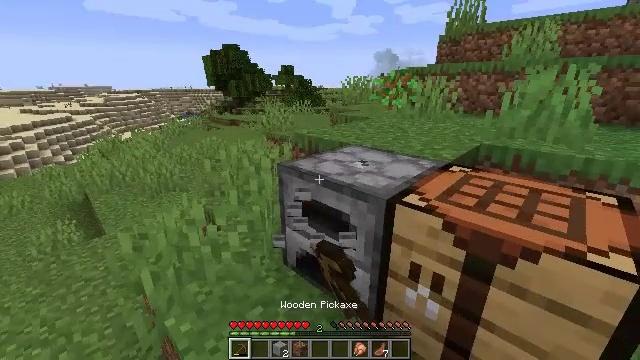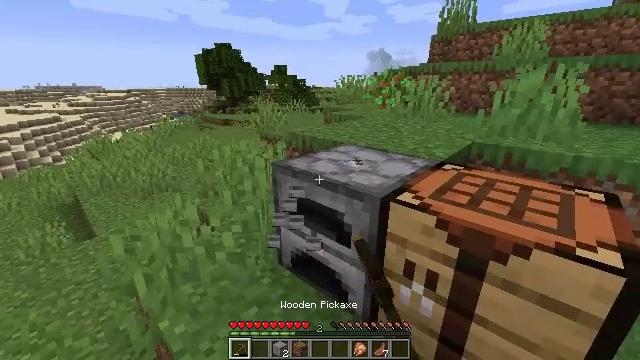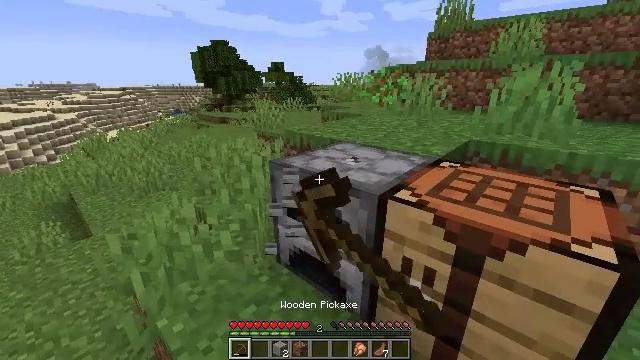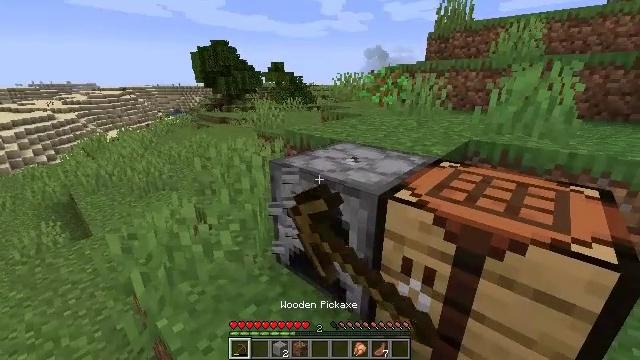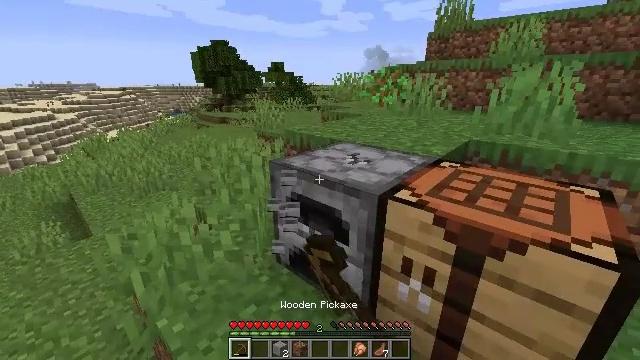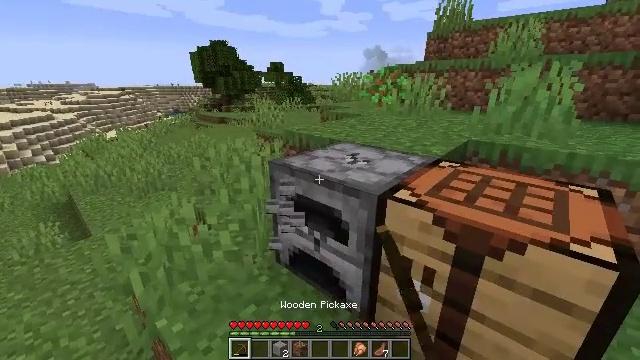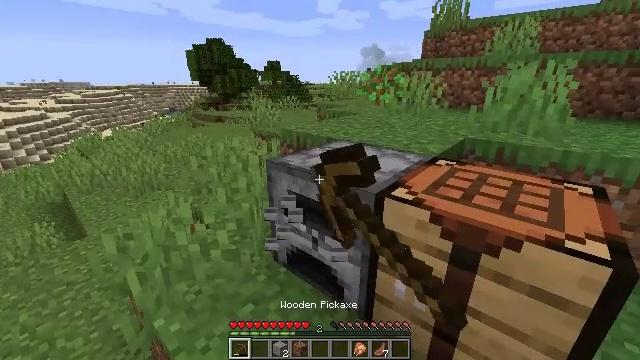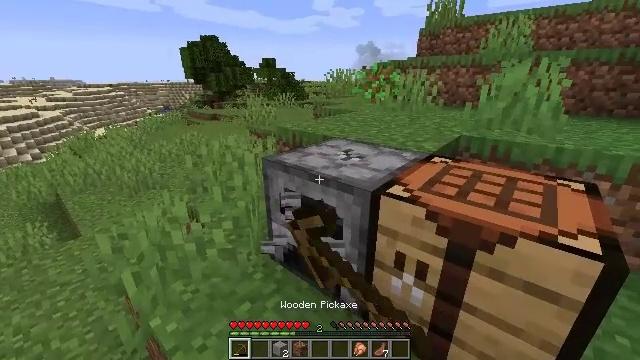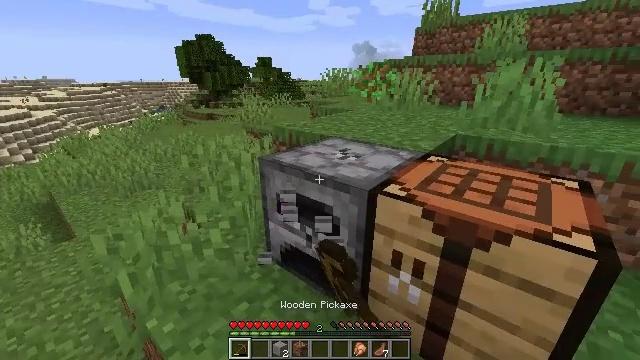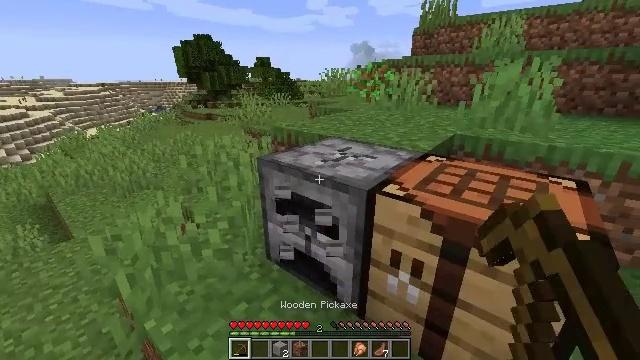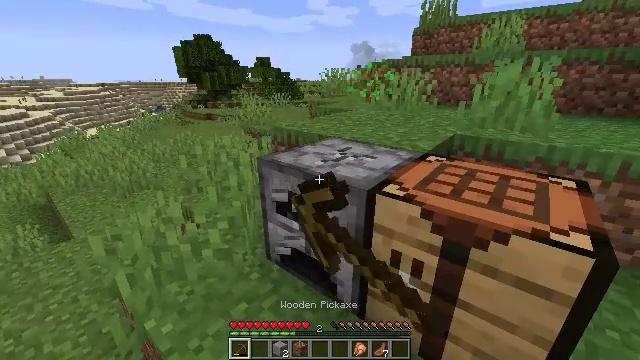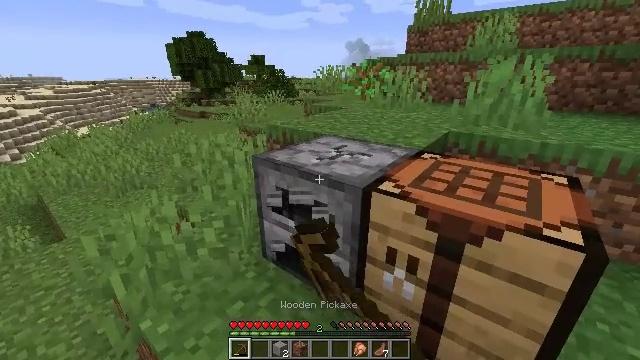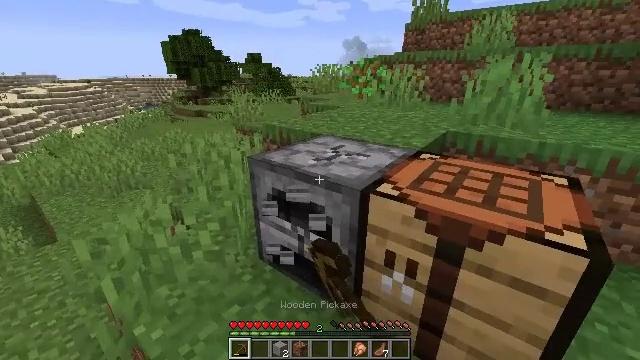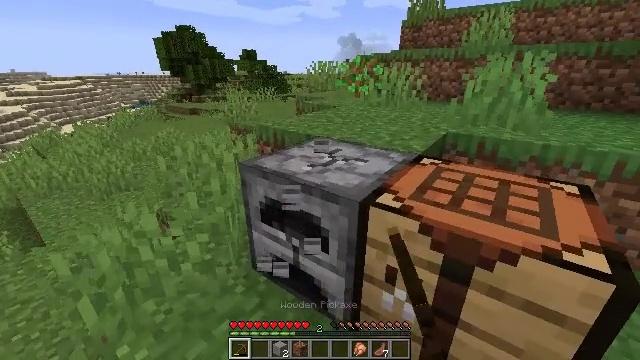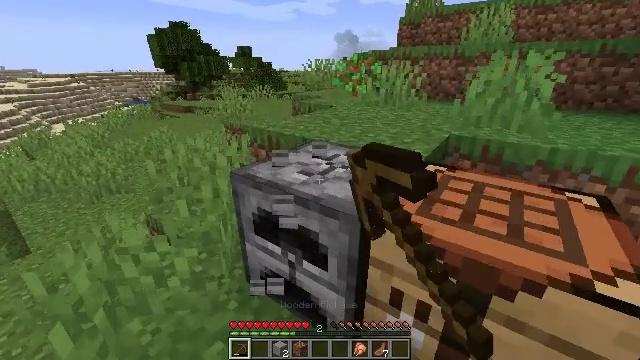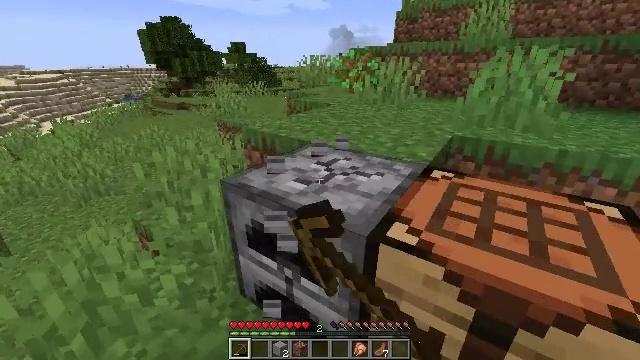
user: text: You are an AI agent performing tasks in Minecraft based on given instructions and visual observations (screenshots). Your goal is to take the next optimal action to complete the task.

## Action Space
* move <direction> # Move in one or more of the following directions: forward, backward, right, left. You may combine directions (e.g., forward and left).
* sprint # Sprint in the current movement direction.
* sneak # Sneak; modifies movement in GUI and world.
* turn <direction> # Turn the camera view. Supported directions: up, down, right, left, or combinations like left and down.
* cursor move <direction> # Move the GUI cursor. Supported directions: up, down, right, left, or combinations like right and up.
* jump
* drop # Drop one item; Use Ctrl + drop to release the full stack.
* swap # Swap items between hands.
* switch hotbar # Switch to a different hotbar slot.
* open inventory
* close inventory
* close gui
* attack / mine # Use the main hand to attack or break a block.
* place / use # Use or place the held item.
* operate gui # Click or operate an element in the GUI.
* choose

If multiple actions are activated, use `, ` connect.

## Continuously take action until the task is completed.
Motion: motion action
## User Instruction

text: Remove the furnace from its place.
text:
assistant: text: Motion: turn right, attack / mine
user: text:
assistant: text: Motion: attack / mine
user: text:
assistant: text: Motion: attack / mine
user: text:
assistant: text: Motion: attack / mine
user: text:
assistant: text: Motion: attack / mine
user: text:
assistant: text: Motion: attack / mine
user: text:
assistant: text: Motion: attack / mine
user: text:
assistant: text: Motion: attack / mine
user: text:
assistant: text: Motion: attack / mine
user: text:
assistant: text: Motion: attack / mine
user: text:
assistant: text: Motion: turn right, attack / mine
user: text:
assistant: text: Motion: move forward, attack / mine
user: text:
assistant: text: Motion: move forward, attack / mine
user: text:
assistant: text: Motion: move forward, attack / mine
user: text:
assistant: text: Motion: move forward and move left, turn right, attack / mine
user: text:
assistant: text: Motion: move forward and move left, turn right and down, attack / mine
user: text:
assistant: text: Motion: move forward and move left, turn right and down, attack / mine
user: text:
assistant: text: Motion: turn right and down, attack / mine
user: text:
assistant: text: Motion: turn right and down, attack / mine
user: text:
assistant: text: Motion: turn right, attack / mine
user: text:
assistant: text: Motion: turn right, attack / mine
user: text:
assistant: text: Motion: turn right and down, attack / mine
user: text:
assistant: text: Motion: turn right, attack / mine
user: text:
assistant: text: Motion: attack / mine
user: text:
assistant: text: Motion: attack / mine
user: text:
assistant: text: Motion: attack / mine
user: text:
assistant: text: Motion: attack / mine
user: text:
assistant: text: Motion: attack / mine
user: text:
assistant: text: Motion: attack / mine
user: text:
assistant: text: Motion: attack / mine